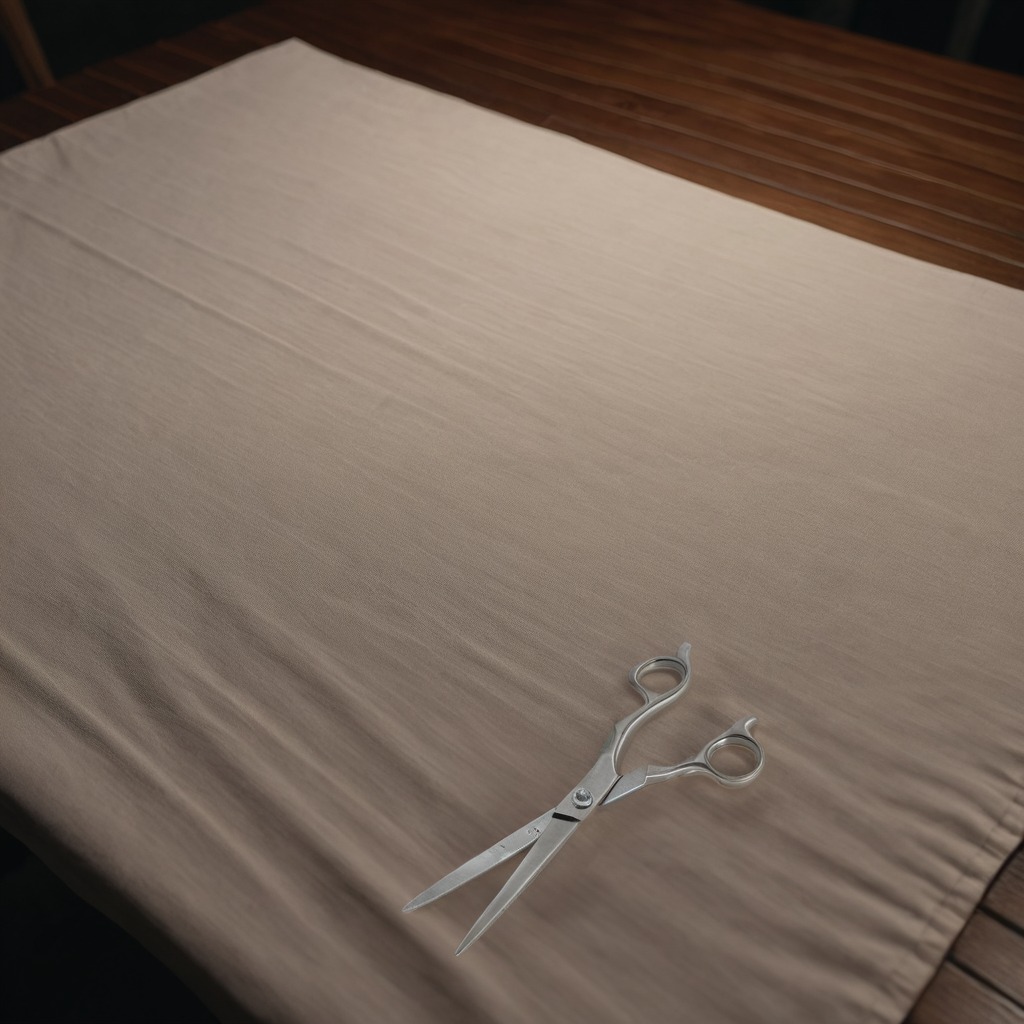
A scissor lies on a wooden table.